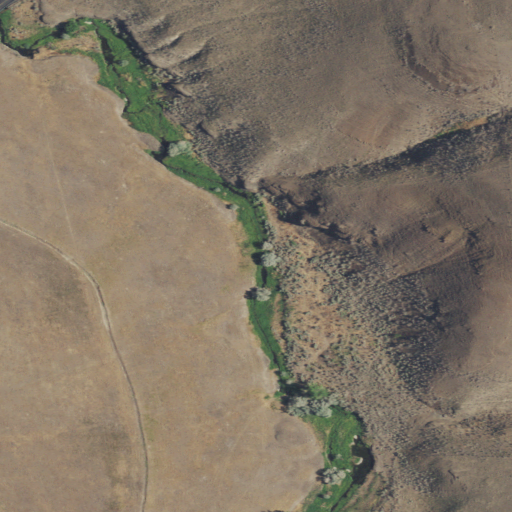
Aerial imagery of valley in Oregon named Keck Canyon containing cultivated crops, grassland, shrub, herbaceous wetlands, open development, and low intensity development